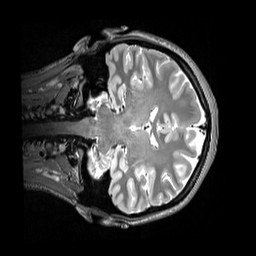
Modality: T2w
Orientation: coronal
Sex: female
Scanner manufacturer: siemens
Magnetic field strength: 3 T
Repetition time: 3.2 s
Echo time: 0.409 s